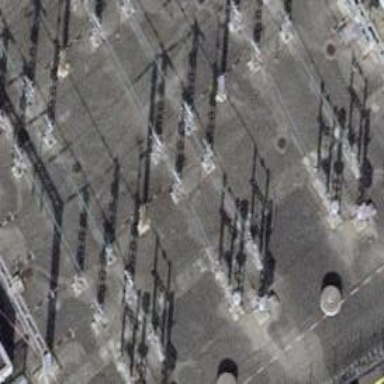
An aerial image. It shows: Bay where power lines run through.